Question: I am generating the PDF using iText. I need to give space between the header and main content.
@page {margin: 12mm 25mm 15mm 25mm; @top-center {content: element(header) }}
Please help me
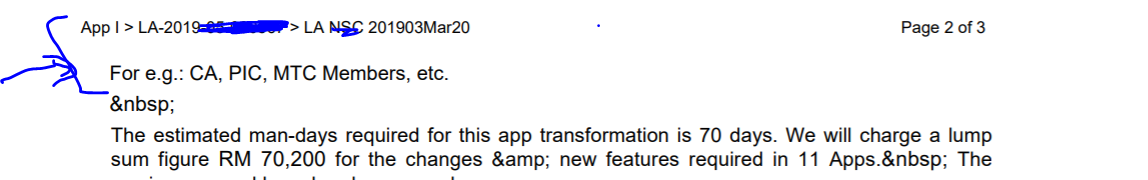
Answer: Fixed by adding margin in @page and .header in CSS